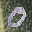
Label: 0